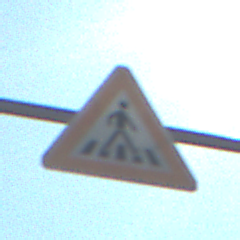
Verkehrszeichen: FussgaengerueberwegLinks
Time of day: Midday
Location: Outdoor (Nature)
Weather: Clear
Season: NotSpecified
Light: Natural